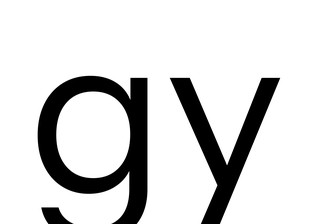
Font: InstrumentSans_Regular